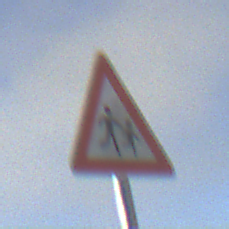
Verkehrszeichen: KinderLinks
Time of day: SunriseSunset
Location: Outdoor (Nature)
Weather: PartlyCloudy
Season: NotSpecified
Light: Natural